Question: I am trying to show a new view controller when a table view cell is clicked. But my problem is when I click table view cell the new view controller does not appear. I already have looked at solutions on SO but it didn't work.
Here is a screenshot of storyboard
And here is the relevant code:
'''
import UIKit
class RestaurantTableViewController: UITableViewController {
let cellIdentifier: String = "restaurantCell"
override func viewDidLoad() {
super.viewDidLoad()
self.tableView.delegate = self
}
override func prepare(for segue: UIStoryboardSegue, sender: Any?) {
if segue.identifier == "restaurantSegue" {
let storyboard = UIStoryboard(name: "Main", bundle: nil)
let destination = storyboard.instantiateViewController(withIdentifier: "RestaurantInfoViewController") as! RestaurantInfoViewController
navigationController?.pushViewController(destination, animated: true)
}
}
}
extension RestaurantTableViewController {
override func tableView(_ tableView: UITableView, numberOfRowsInSection section: Int) -> Int {
return 0
}
override func tableView(_ tableView: UITableView, cellForRowAt indexPath: IndexPath) -> UITableViewCell {
let cell = tableView.dequeueReusableCell(withIdentifier: cellIdentifier, for: indexPath) as! RestaurantTableViewCell
return cell
}
override func tableView(_ tableView: UITableView, canEditRowAt indexPath: IndexPath) -> Bool {
// Return false if you do not want the specified item to be editable.
return true
}
override func tableView(_ tableView: UITableView, didSelectRowAt indexPath: IndexPath) {
self.performSegue(withIdentifier: "restaurantSegue", sender: self)
}
}
'''
Note: i also followed Apple's documentation in the link <URL>. But this didn't work as well
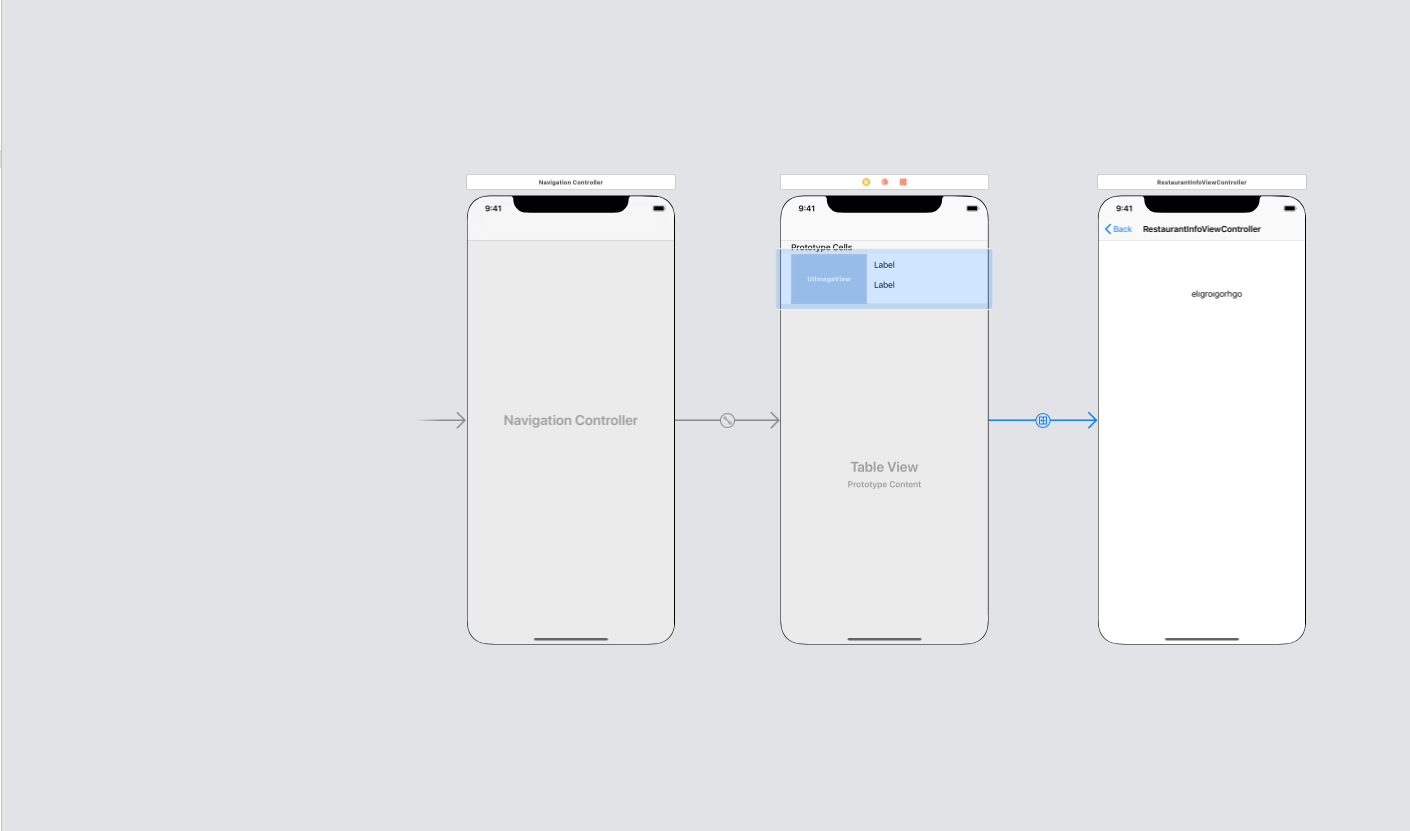
Answer: According to the screenshot the segue is connected to the table view cell.
If so delete 'didSelectRowAt' because the segue is directly
'''
override func tableView(_ tableView: UITableView, didSelectRowAt indexPath: IndexPath) {
self.performSegue(withIdentifier: "restaurantSegue", sender: self)
}
'''
The second issue is if you are using a segue you must call 'instantiateViewController'.
If you don't have to pass data to the next view controller you can even delete
'''
override func prepare(for segue: UIStoryboardSegue, sender: Any?) {
if segue.identifier == "restaurantSegue" {
let storyboard = UIStoryboard(name: "Main", bundle: nil)
let destination = storyboard.instantiateViewController(withIdentifier: "RestaurantInfoViewController") as! RestaurantInfoViewController
navigationController?.pushViewController(destination, animated: true)
}
}
'''
Otherwise get the 'destination' controller from the segue in 'prepare(for' and use that.
If the segue is still not performed then there's something wrong with the identifier.